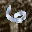
Label: 6